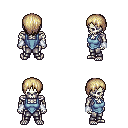
a pixel art fantasy rpg character, male body template, skeleton, blue vest, metal pants, white blonde plain hairstyle, white cloth bracers, four views (front, back, left, right), 2x2 character sprite sheet, small pixel art, hard edges, no anti-aliasing